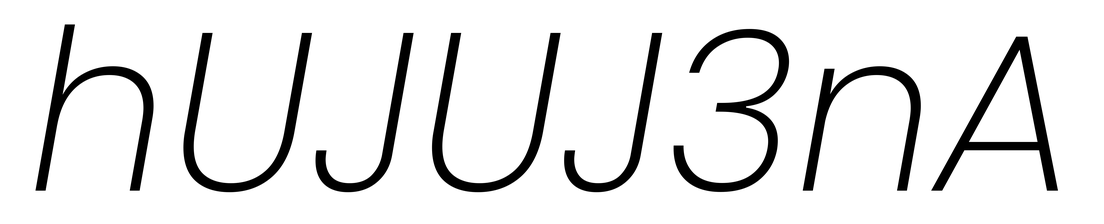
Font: Poppins-ExtraLightItalic